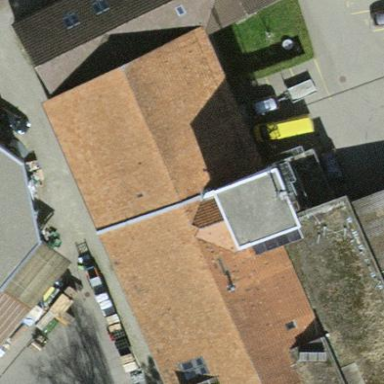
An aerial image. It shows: Industrial building.